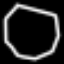
Label: octagon